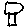
Label: tree